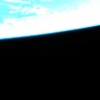
Label: space